Question: I've got quite some challenge in here...
Is it possible to have an XSL code that will apply to whatever hierarchy of XML, to transform it into nested HTML list?
'''
<Base>
<Parent>
<Child />
<Child>
<ChildOne />
<ChildOne>
<ChildTwo />
<ChildTwo />
</ChildOne>
</Child>
</Parent>
<Parent>
<Child>
<ChildOne>
<ChildTwo>
<ChildThree>
<ChildFour />
</ChildThree>
<ChildThree/>
</ChildTwo>
</ChildOne>
<ChildOne/>
<ChildOne/>
</Child>
<Child/>
</Parent>
</Base>
'''
'''
<ul>
<li>Parent1
<ul>
<li>Child</li>
<li>Child
<ul>
<li>ChildOne</li>
<li>ChildOne>
<ul>
<li>ChildTwo</li>
<li>ChildTwo</li>
</ul>
</li>
</ul>
</li>
</ul>
</li>
<li>Parent2
<ul>
<li>Child
<ul>
<li>ChildOne
<ul>
<li>ChildTwo
<ul>
<li>ChildThree
<ul>
<li>ChildFour</li>
</ul>
</li>
<li>ChildThree</li>
</ul>
</li>
</ul>
</li>
<li>ChildOne</li>
<li>ChildOne</li>
</ul>
</li>
<li>Child</li>
</ul>
</li>
</ul>
'''
So the logic is that if there is other elements(suppressed el.) under an element(upper el.) - the suppressed el. get surround by '<li>name of upper el.<ul>all suppressed el.</ul></li>' and so on.
My point is that this XSL code works not by values or names of elements or attributes, but by condition checking, if there are other elements falling under a particular element.
F.e., if 'ChildThree' didn't have 'ChildFour' under itself, it would just be '<li>ChildThree>' instead of
'''
<li>ChildThree
<ul>
<li>ChildFour</li>
</ul>
</li>
'''
Hope I explained myself clear. :)
P.S. This is how it has to look in the browser, more or less (just to give visual representation, as we humans like to see the things. :P )

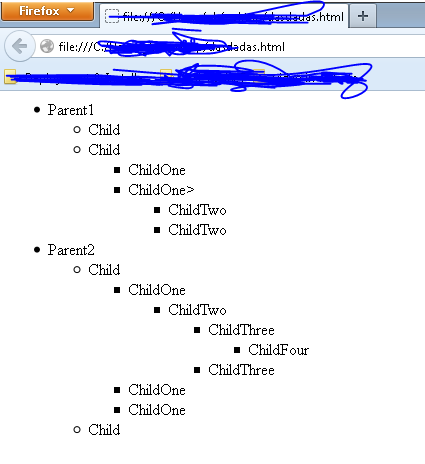
Answer: With the stylesheet
'''
<xsl:stylesheet version="1.0" xmlns:xsl="http://www.w3.org/1999/XSL/Transform">
<xsl:output method="html" indent="yes"/>
<xsl:template match="*[*]">
<li>
<xsl:value-of select="local-name()"/>
<ul>
<xsl:apply-templates/>
</ul>
</li>
</xsl:template>
<xsl:template match="*[not(*)]">
<li>
<xsl:value-of select="local-name()"/>
</li>
</xsl:template>
<xsl:template match="/*" priority="5">
<ul>
<xsl:apply-templates/>
</ul>
</xsl:template>
</xsl:stylesheet>
'''
Saxon 6.5.5 transforms the input
'''
<Base>
<Parent>
<Child />
<Child>
<ChildOne />
<ChildOne>
<ChildTwo />
<ChildTwo />
</ChildOne>
</Child>
</Parent>
<Parent>
<Child>
<ChildOne>
<ChildTwo>
<ChildThree>
<ChildFour />
</ChildThree>
<ChildThree/>
</ChildTwo>
</ChildOne>
<ChildOne/>
<ChildOne/>
</Child>
<Child/>
</Parent>
</Base>
'''
into the result
'''
<ul>
<li>Parent
<ul>
<li>Child</li>
<li>Child
<ul>
<li>ChildOne</li>
<li>ChildOne
<ul>
<li>ChildTwo</li>
<li>ChildTwo</li>
</ul>
</li>
</ul>
</li>
</ul>
</li>
<li>Parent
<ul>
<li>Child
<ul>
<li>ChildOne
<ul>
<li>ChildTwo
<ul>
<li>ChildThree
<ul>
<li>ChildFour</li>
</ul>
</li>
<li>ChildThree</li>
</ul>
</li>
</ul>
</li>
<li>ChildOne</li>
<li>ChildOne</li>
</ul>
</li>
<li>Child</li>
</ul>
</li>
</ul>
'''